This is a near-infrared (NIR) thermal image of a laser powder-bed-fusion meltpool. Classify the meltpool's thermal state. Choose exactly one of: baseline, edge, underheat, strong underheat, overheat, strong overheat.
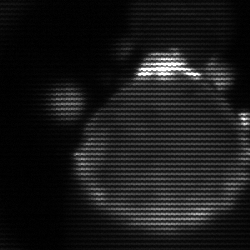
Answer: edge